Field crop: tomato
Growth stage: 1
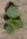
Species: solanum